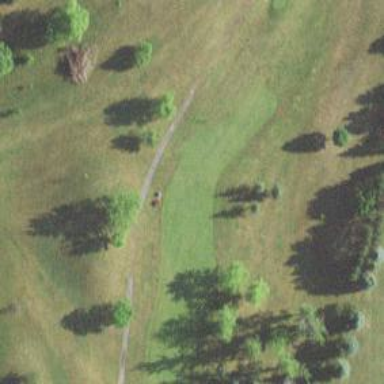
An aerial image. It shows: View of golf hole.